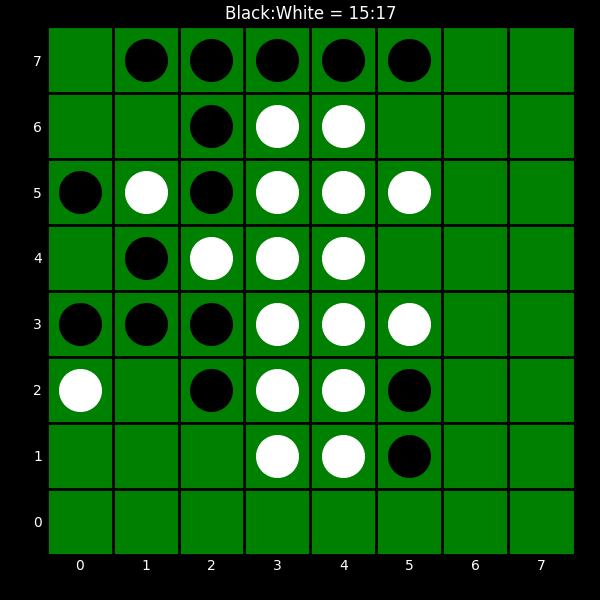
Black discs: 15
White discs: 17